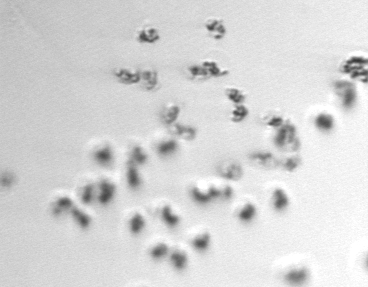
Label: Phaeocystis